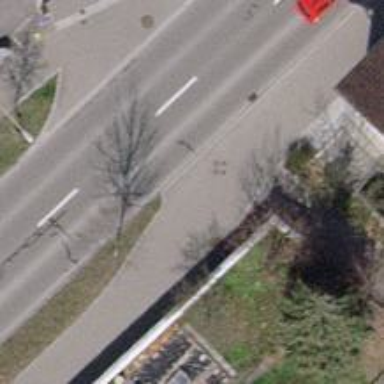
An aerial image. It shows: Asphalt sidewalk path.